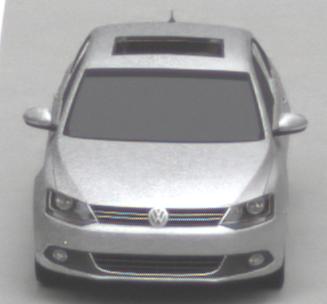
Make: VW
Model: Jetta 1.2 TSI
Detailed model: Jetta (IV)
Model produced from: 2011/01
Model produced until: 2014/08
Doors: 4
Color: white
Road condition: dry road
Daytime: morning or afternoon
Contrast: low contrast